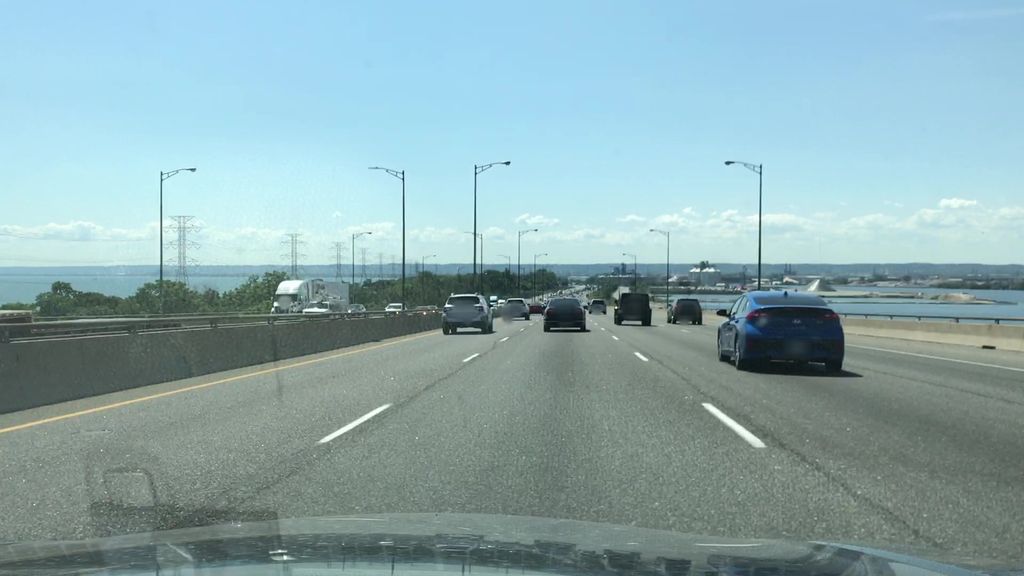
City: hamilton